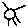
Label: sun